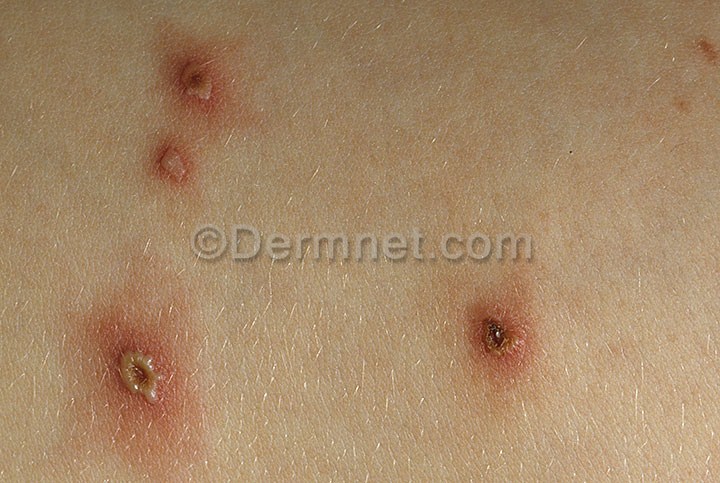
Disease: Warts Molluscum and other Viral Infections